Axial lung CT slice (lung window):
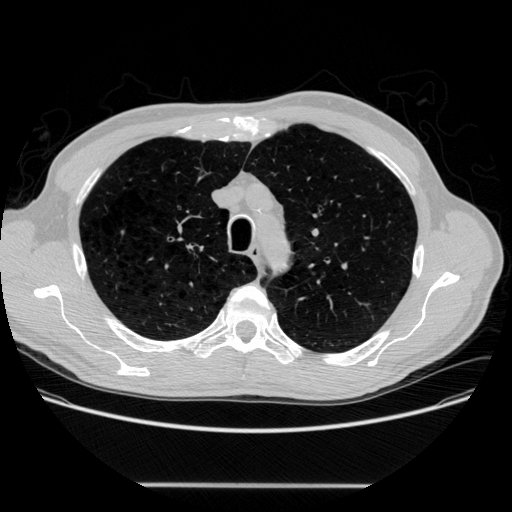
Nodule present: no